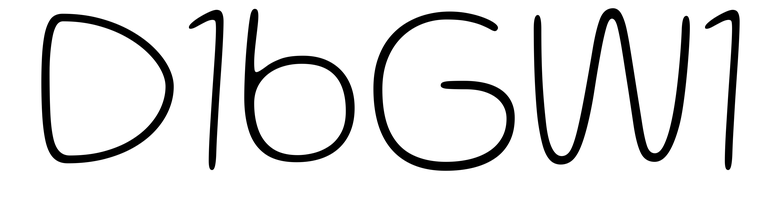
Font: Gluten_Thin